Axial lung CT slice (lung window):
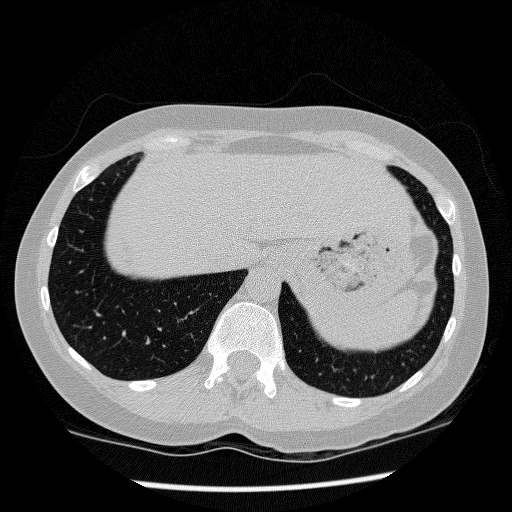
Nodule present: no